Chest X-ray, PA view. Patient: 9 years old, sex F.
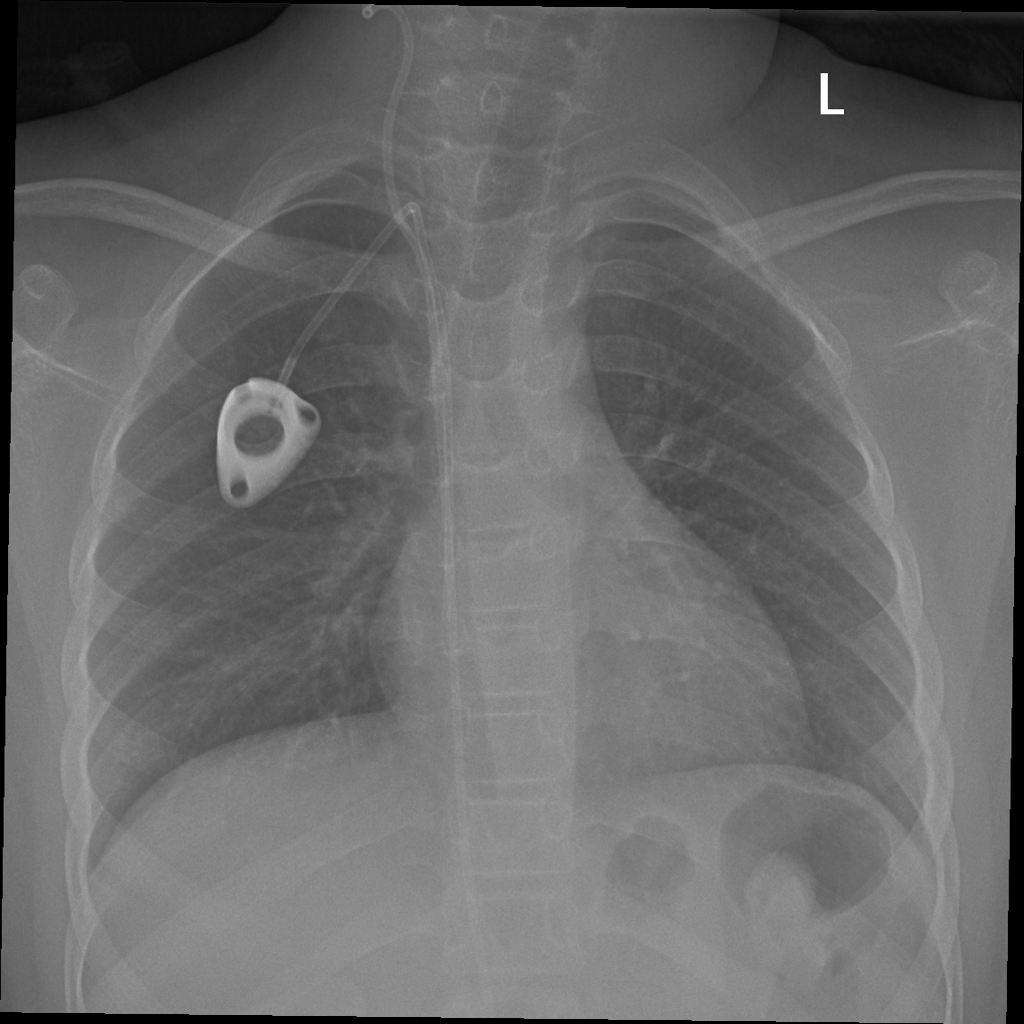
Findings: No Finding